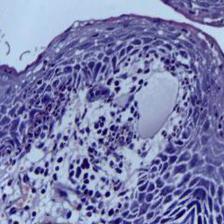
Diagnosis: OSCC